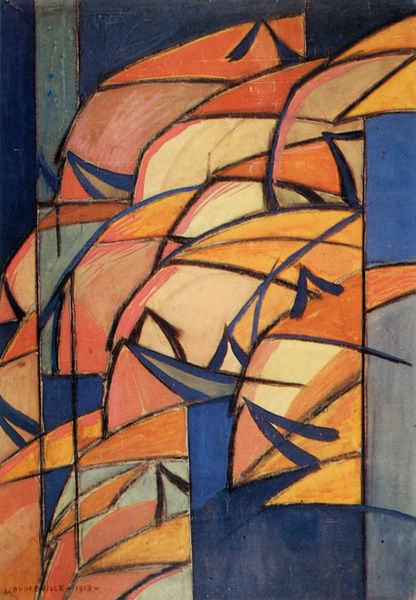
Titel: Ritmi emanati da Antonio Sant'Elia
Künstler: Leonardo Dudreville
Standort: New York (New York)
Institution: Collection N. Richard Miller
Schlagwörter: blau, gemälde, mann, weiß, dreieck, gelb, grün, kubismus, kubistisch, landschaft, menschen, bunt, grau, köpfe, orange, pastell, schwarz, rot, tier, malerei, muster, rahmen, bild, signatur, öl, feld, felder, hügel, spitzen, rosa, pferd, rund, hellblau, farbig, schrift, komplementär, bogen, italien, studie, moderne, abstrakt, berge, farben, fläche, modern, farbe, formen, schweine, linien, figuren, spitz, dekor, streifen, striche, abstraktion, bögen, kurven, futurismus, rechteck, linie, form, schnäbel, litographie, senkrecht, ecken, geometrisch, zacken, fuchs, dornen, stachel, farbfelder, käfer, sdfg, stiere, dreiecke, geometrie, vierecke, matisse, kandinsky, komplementärfarben, vertikale, postmoderne, facetten, farbkontrast, vertikal, marc, minimal, kantig, kristallin, delaunay, orphismus, waagrecht, balla, braque, bedrohlichkeit, senkrect, komplimentär, kubik, wagrecht, yves klein, aufsplitterung, dfagb, dfsg, eagf, eswagf, fsdgdfg, hinterglasmalerei, kaltnadelreadierung, kubiismus, kubismud, regztrh, schswarz